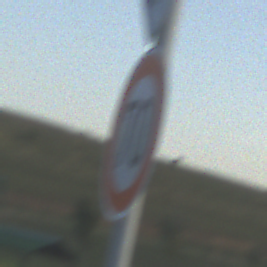
Verkehrszeichen: Geschwindigkeit70
Zusatzzeichen oben: EndeVorfahrtsstrasse
Umgebung: Outdoor, RoadRail
Tageszeit: SunriseSunset
Wetter: PartlyCloudy
Licht: Natural
Jahreszeit: NotSpecified
Kontrast: LowContrast